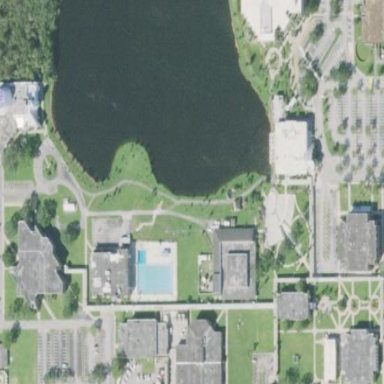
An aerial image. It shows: University.